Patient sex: M
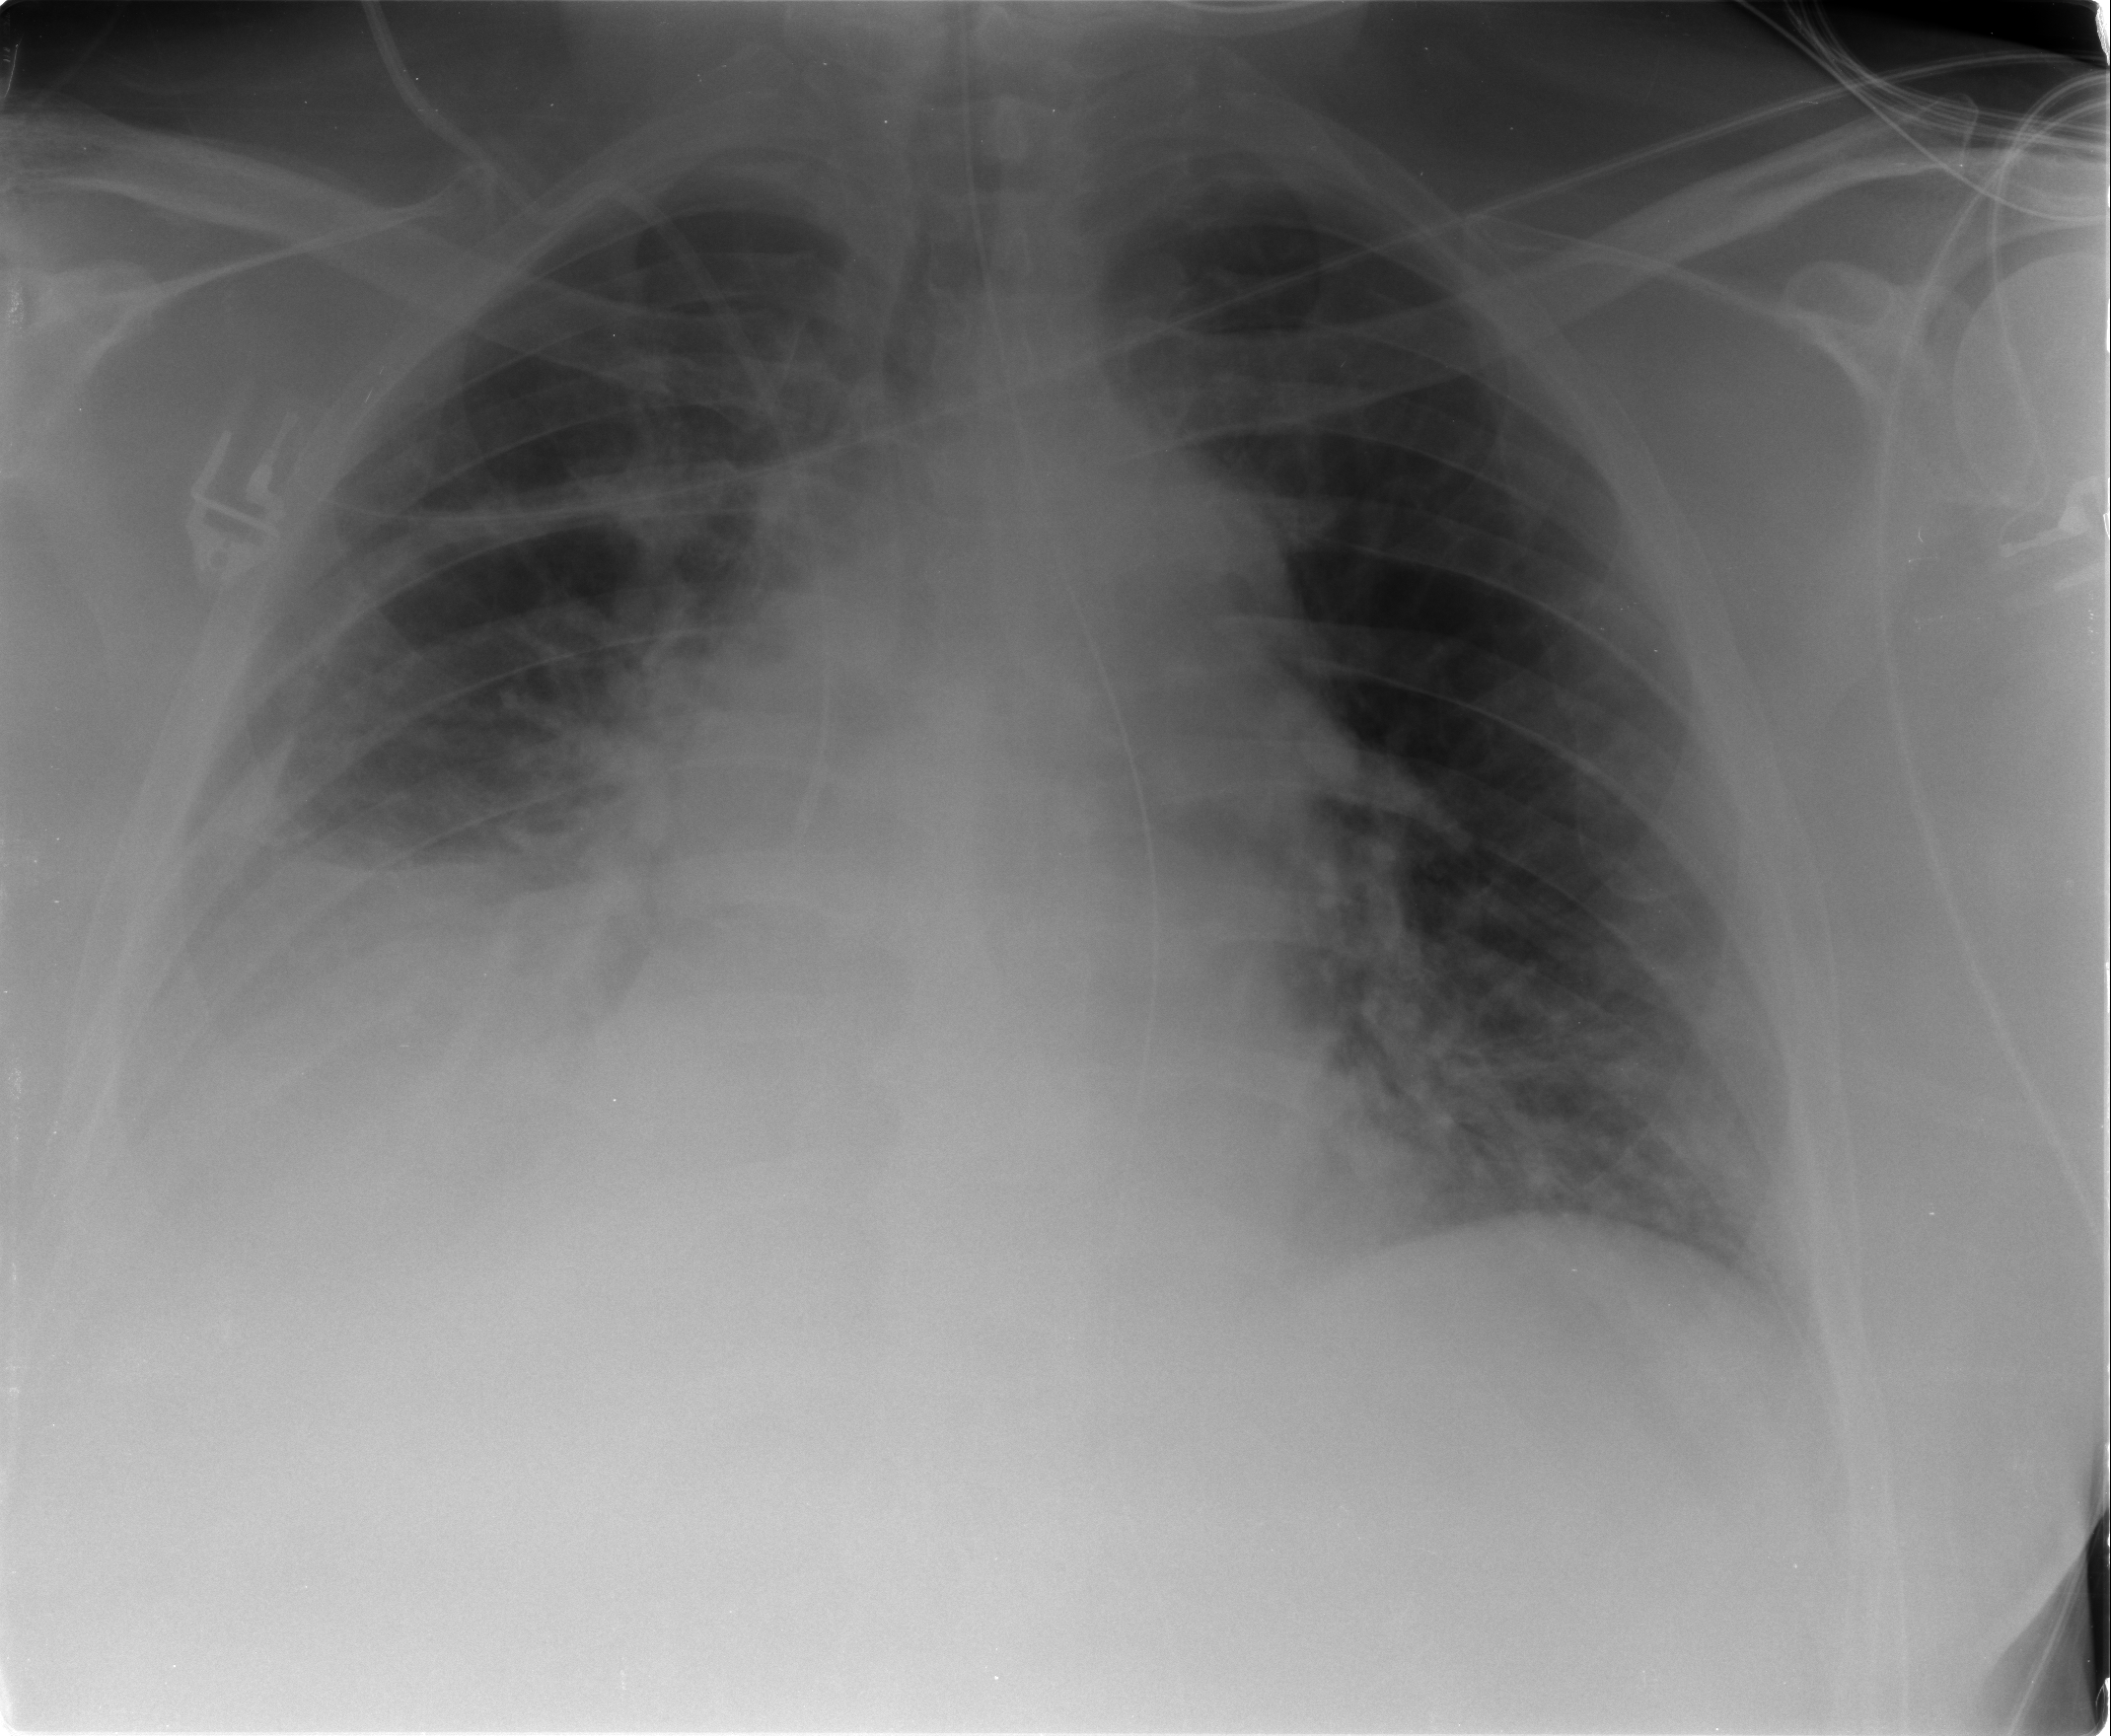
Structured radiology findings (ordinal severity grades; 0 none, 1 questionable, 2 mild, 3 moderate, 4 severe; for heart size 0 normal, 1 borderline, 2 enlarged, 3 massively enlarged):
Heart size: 2
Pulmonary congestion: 1
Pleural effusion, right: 3
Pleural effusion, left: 0
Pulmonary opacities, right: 2
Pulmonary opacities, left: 2
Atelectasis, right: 3
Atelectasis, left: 2